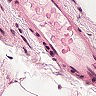
Metastatic tissue present: no